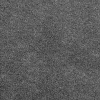
Atmospheric dust classification: dusty